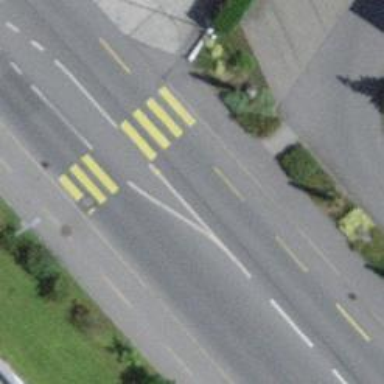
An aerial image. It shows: Secondary road with asphalt surface and dedicated cycle lane.